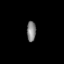
Tissue: prostate
Cell type: T cells
Senescence score: 0.1402
Nuclear area (px): 178
Mean DAPI intensity: 132.848